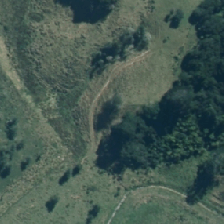
Land cover: low_producing_grassland